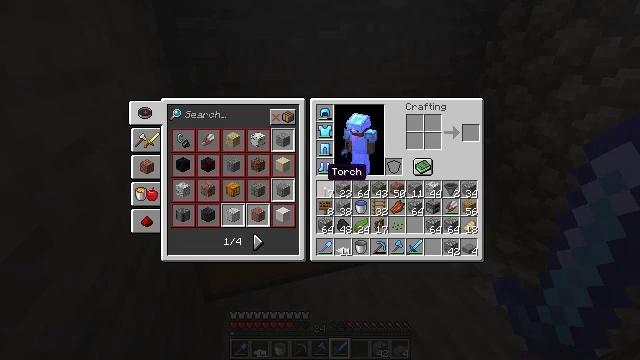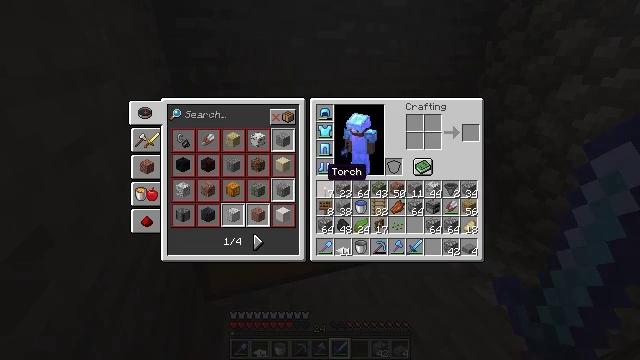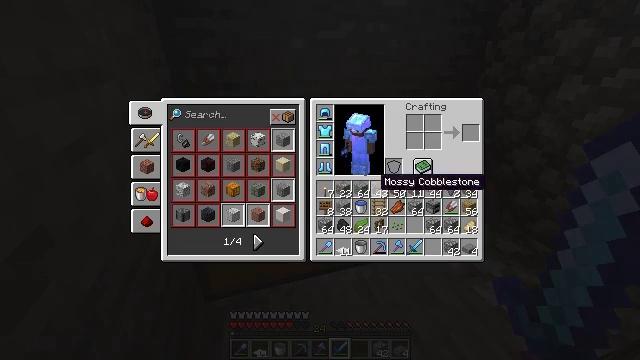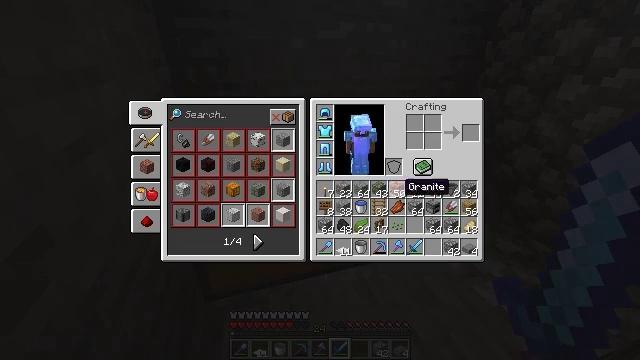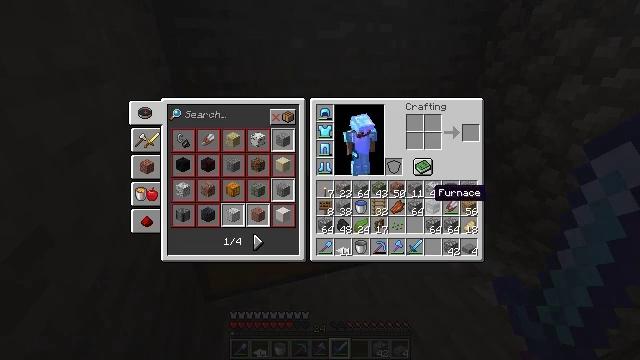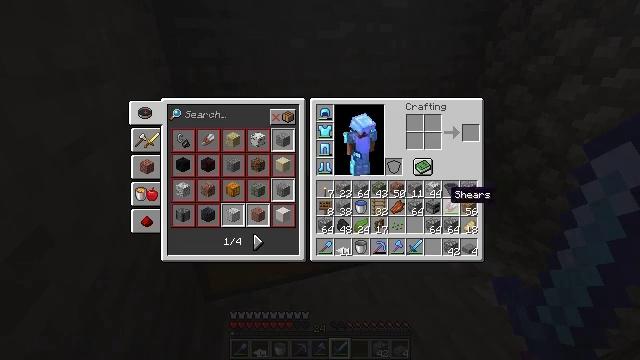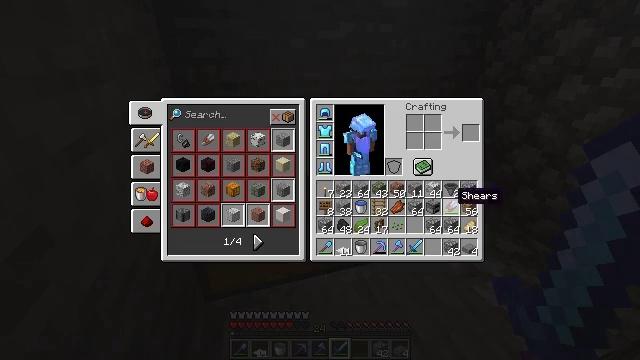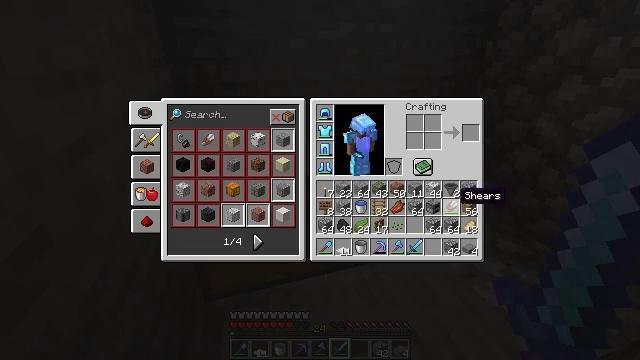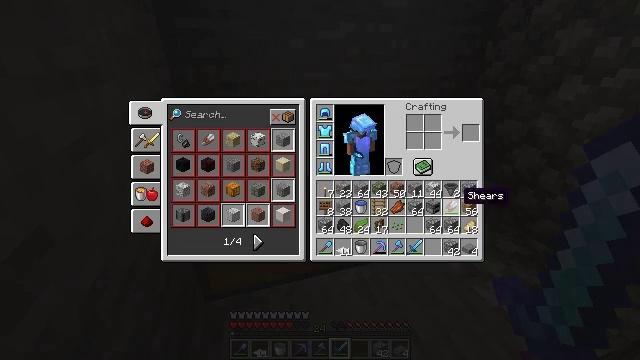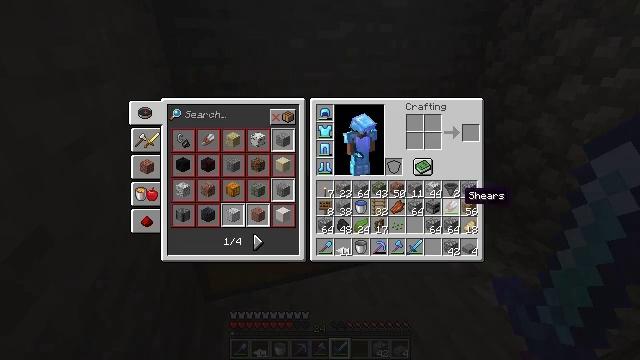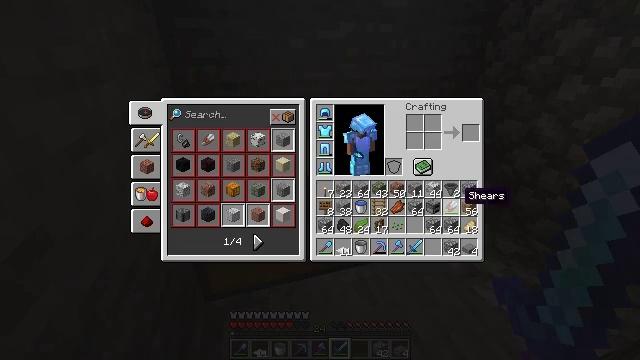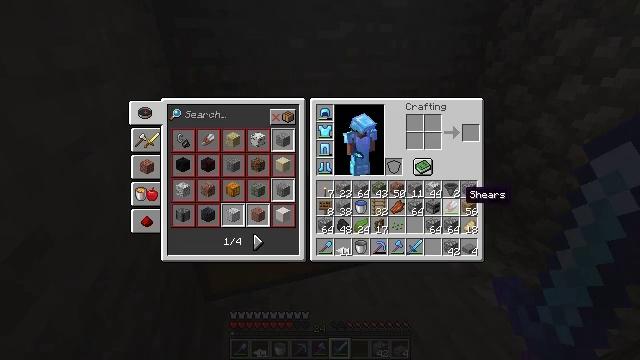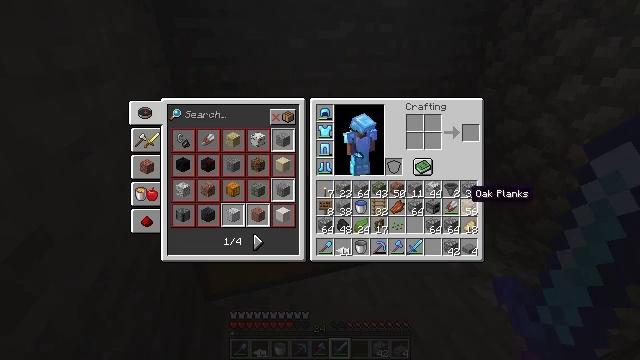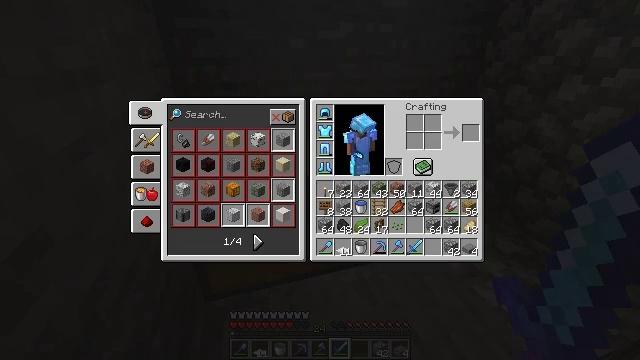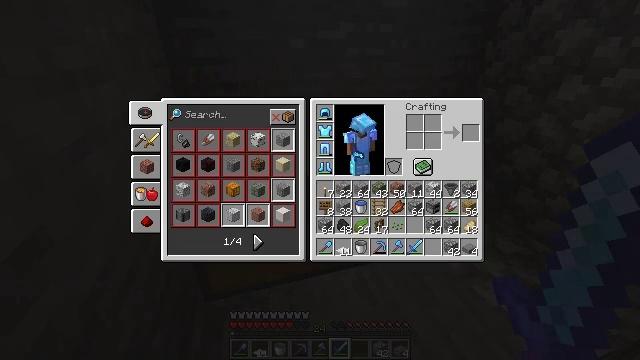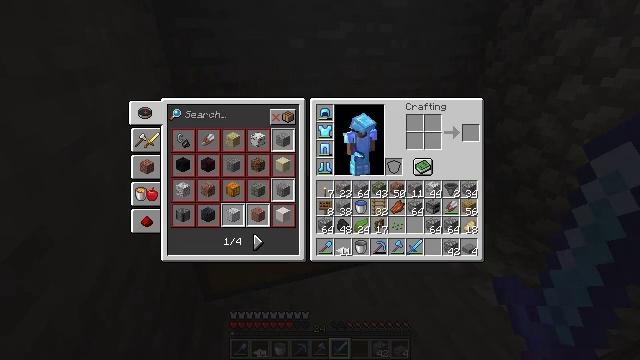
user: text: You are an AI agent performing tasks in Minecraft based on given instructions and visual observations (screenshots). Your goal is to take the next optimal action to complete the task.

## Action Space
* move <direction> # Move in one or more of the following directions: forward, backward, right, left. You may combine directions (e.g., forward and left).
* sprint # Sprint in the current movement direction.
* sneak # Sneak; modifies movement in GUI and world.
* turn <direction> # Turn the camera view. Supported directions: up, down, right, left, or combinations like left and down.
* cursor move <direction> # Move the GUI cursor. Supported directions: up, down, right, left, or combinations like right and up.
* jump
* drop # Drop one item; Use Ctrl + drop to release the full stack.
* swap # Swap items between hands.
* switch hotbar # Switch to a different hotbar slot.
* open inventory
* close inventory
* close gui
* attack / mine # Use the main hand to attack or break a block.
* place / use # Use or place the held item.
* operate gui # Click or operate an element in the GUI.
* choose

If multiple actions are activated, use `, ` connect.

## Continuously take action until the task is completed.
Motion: motion action
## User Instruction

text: Open a crafting table to craft an iron trapdoor.
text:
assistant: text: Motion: no_op
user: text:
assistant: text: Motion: cursor move right and down
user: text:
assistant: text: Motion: cursor move right
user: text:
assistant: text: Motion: cursor move right
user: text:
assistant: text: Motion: cursor move right
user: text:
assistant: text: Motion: no_op
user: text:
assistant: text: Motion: no_op
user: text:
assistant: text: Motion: no_op
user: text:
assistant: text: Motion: no_op
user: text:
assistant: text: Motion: no_op
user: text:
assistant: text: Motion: no_op
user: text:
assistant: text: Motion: no_op
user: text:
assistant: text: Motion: cursor move right
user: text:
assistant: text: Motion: cursor move right
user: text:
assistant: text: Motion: no_op
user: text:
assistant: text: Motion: no_op
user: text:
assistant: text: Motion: no_op
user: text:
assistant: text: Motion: no_op
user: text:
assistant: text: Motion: no_op
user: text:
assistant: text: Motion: no_op
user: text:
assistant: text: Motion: no_op
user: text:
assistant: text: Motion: no_op
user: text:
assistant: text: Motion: no_op
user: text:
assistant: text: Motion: no_op
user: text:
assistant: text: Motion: no_op
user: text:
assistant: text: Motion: no_op
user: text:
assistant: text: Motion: no_op
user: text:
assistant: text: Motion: no_op
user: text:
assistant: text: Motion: no_op
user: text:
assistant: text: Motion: no_op